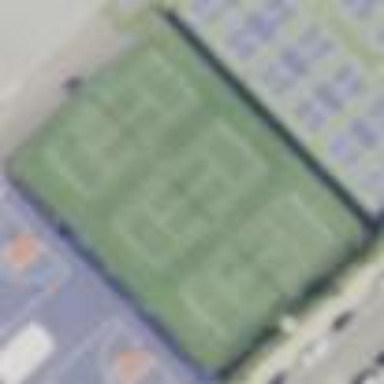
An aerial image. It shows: Tennis court in leisure pitch.